Interaction volume radius: 10 \u00c5
Interaction volume height: 25 \u00c5
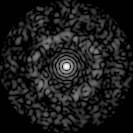
Disorder parameter: 0.8475